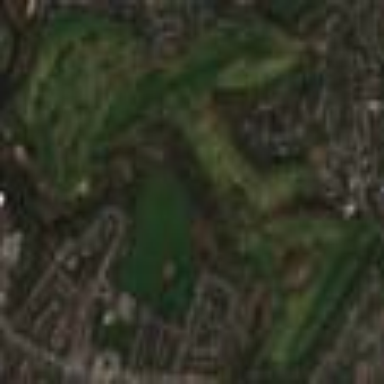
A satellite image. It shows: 18-hole golf course categorized under leisure land.